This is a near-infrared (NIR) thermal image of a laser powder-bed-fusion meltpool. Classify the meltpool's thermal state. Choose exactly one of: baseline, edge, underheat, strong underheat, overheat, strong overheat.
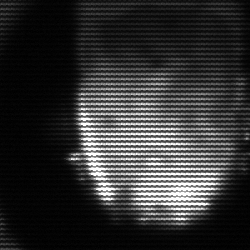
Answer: baseline